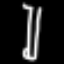
Label: fork